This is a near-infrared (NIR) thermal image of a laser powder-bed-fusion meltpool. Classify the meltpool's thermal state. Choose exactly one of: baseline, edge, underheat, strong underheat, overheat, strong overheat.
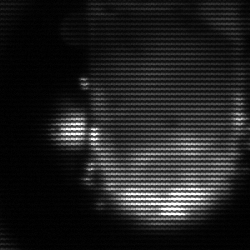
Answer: baseline